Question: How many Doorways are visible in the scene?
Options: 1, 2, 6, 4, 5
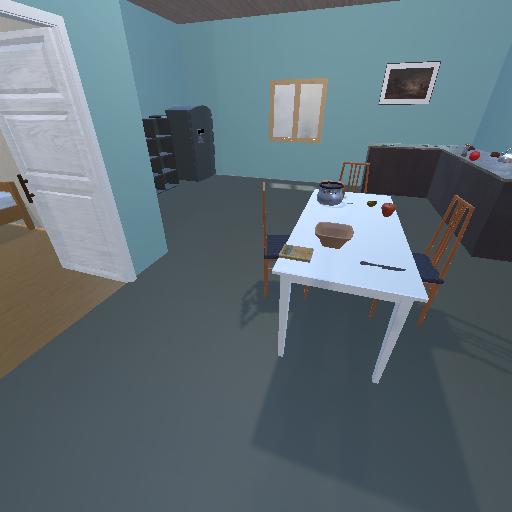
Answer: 1